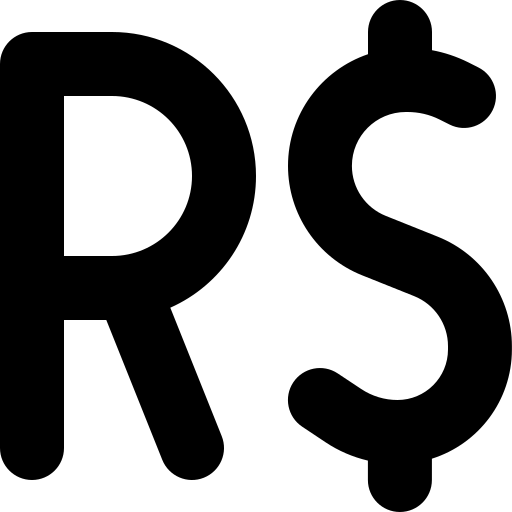
Tags: icon, FontAwesome, fa-icon, solid, brazilian, real, sign